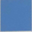
Piece: xx